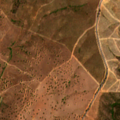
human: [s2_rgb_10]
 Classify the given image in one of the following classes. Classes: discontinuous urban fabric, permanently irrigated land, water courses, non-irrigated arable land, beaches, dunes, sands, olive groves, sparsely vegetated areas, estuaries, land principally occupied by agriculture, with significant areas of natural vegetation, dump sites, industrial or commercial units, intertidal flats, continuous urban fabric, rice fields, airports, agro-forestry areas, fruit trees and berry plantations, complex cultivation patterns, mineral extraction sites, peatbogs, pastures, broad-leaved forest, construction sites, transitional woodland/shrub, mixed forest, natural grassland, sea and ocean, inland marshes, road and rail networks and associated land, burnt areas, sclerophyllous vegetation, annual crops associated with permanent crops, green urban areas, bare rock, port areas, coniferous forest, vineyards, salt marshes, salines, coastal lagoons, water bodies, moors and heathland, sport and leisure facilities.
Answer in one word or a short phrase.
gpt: non-irrigated arable land, agro-forestry areas, transitional woodland/shrub